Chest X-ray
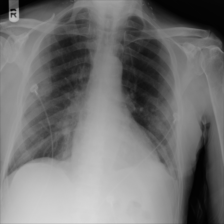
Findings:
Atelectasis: positive
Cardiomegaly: negative
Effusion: negative
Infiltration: positive
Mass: negative
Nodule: negative
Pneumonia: negative
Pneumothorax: negative
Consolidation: negative
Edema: negative
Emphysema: negative
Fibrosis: negative
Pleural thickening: positive
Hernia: negative